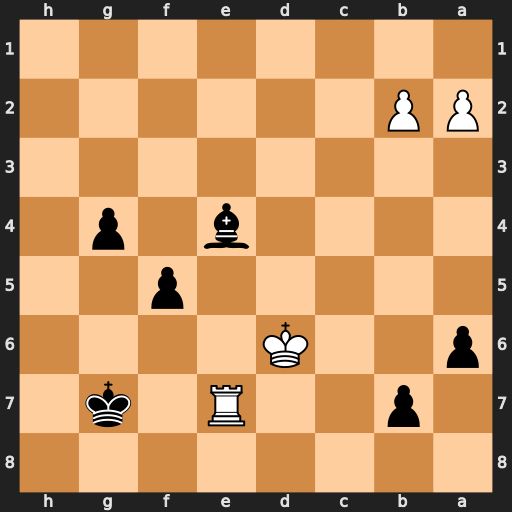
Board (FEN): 8/1p2R1k1/p2K4/5p2/4b1p1/8/PP6/8
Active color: b
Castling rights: -
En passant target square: -
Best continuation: Kf6 Re6+ Kg5